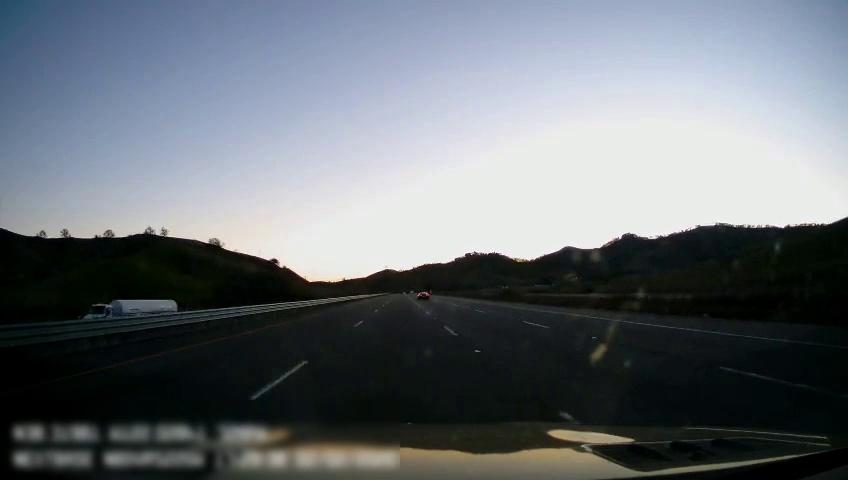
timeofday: Day
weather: Sunny
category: Drivable Space
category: Vehicles | Car
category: Vehicles | Truck
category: Lanes | Current Lane
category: Lanes | Current Lane
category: Lanes | Alternate Lane
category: Lanes | Alternate Lane
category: Lanes | Alternate Lane